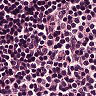
Metastatic tissue present: no